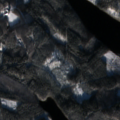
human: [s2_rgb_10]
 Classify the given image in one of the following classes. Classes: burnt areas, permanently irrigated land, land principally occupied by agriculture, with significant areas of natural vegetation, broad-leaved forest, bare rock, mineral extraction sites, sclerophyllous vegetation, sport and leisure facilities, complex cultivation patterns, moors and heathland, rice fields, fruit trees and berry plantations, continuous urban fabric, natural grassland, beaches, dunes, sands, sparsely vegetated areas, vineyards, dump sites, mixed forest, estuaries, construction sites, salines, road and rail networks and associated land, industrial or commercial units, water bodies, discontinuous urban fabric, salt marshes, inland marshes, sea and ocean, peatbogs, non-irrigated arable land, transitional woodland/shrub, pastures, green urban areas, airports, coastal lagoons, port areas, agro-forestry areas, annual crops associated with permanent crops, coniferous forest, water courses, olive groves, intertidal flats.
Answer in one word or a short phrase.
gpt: broad-leaved forest, coniferous forest, mixed forest, transitional woodland/shrub, water bodies